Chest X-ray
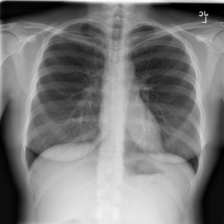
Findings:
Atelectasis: negative
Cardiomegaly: negative
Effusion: negative
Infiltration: negative
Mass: negative
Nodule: negative
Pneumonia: negative
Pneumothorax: negative
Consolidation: negative
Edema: negative
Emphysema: negative
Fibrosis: negative
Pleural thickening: negative
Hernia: negative